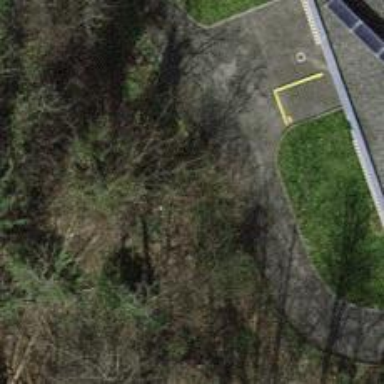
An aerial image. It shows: Pedestrian road.